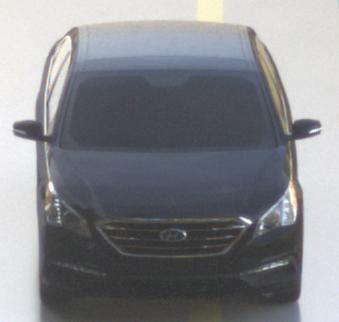
Make: Hyundai
Model: Sonata
Detailed model: Gen. 7
Model produced from: 2015
Model produced until: 2017
Doors: 4
Color: black
Road condition: wet road
Daytime: morning or afternoon
Contrast: medium contrast